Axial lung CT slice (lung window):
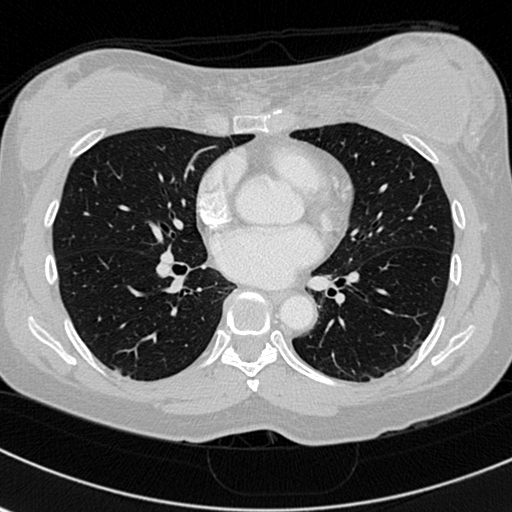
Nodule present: no